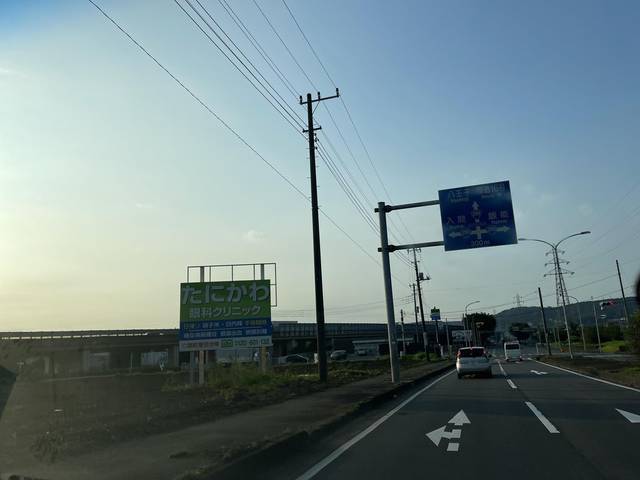
Region: Japan
Coordinates: 35.849, 139.364